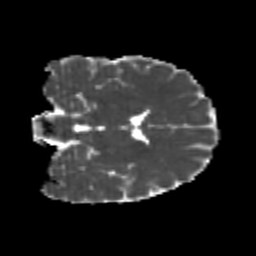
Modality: MD
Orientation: coronal
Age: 21
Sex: male
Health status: healthy
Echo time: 0.074 s